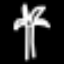
Label: palm tree